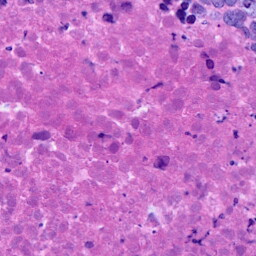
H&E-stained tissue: Ovarian